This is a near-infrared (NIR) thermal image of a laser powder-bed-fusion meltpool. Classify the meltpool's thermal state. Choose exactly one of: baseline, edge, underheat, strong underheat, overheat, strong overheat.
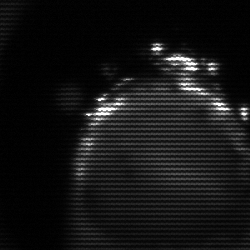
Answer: edge